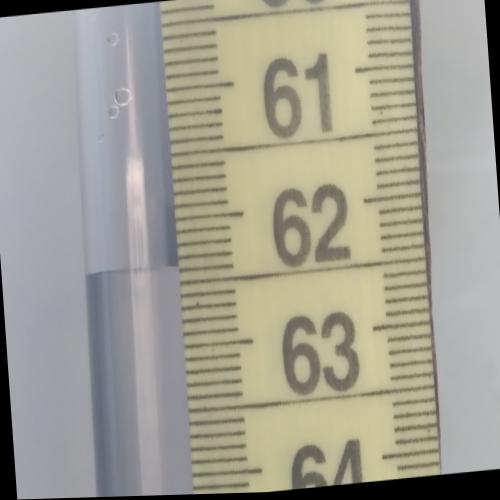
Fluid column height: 62.4 cm